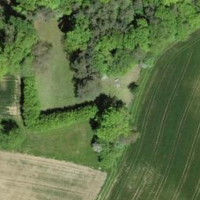
EUNIS habitat code: 25
Species observed at this site:
Juglans regia
Cornus sanguinea